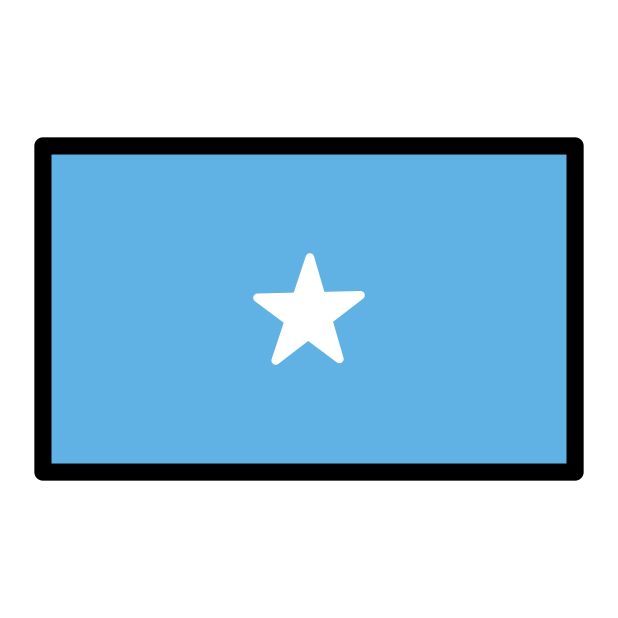
flag: Somalia